Question: I am looking forward for a way to check if the current database already contains the specified items i want to update, if it does, i only want to update one of them.
More exactly i have the following:

'''
ID (Primary Key, AI)
serverID
channelID
channelROLE
'''
If i'll try to add again a value that has the same serverID and channelROLE i want to update the channelID.
I've tried to use the 'ON DUPLICATE KEY UPDATE' fuction, but can't figure it out and make it work properly for my needs.
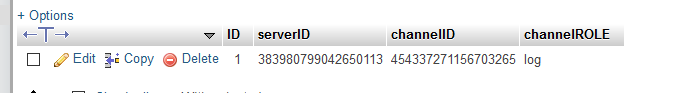
Answer: If you have ID, You can use 'INSERT IGNORE'
'''
INSERT IGNORE INTO Table1
(ID, serverID, channelID, channelROLE)
VALUES
(....);
'''
or
'''
SET @id = 1,
@serverId = 123545,
@channelId = 512580,
@channelRole = 'john';
INSERT INTO Table1
(ID, serverID, channelID, channelROLE)
VALUES
(@id, @serverId, @channelId, @channelRole)
ON DUPLICATE KEY UPDATE
serverId = @serverId,
channelId = @channelId,
channelRole = @channelRole;
'''
or Replace
'''
REPLACE INTO table1
(ID, serverID, channelID, channelROLE)
VALUES
(...);
'''